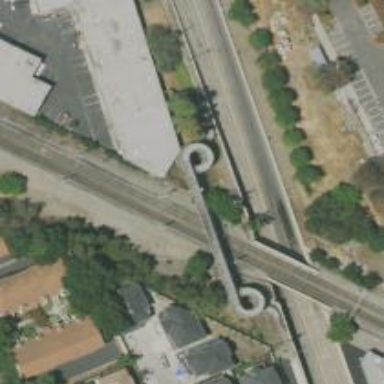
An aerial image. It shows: Railway bridge.